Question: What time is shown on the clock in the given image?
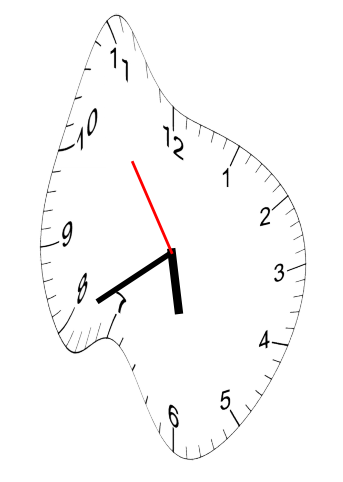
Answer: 05:39:54